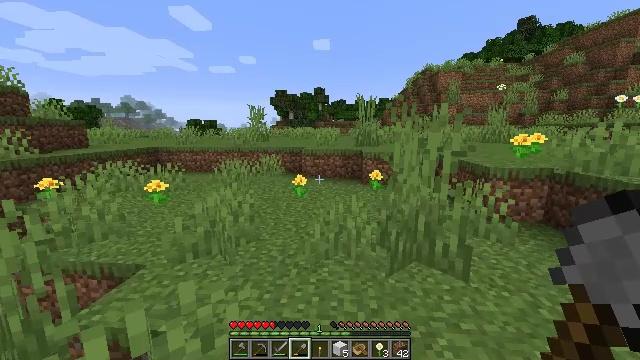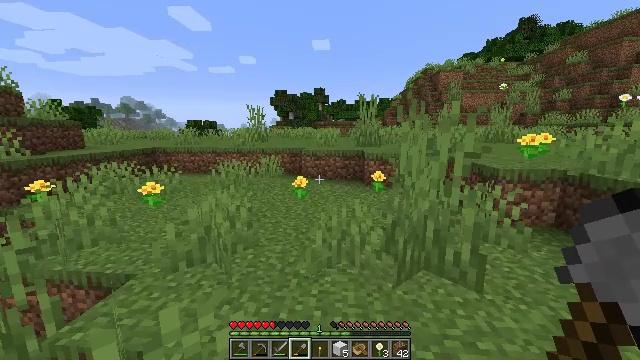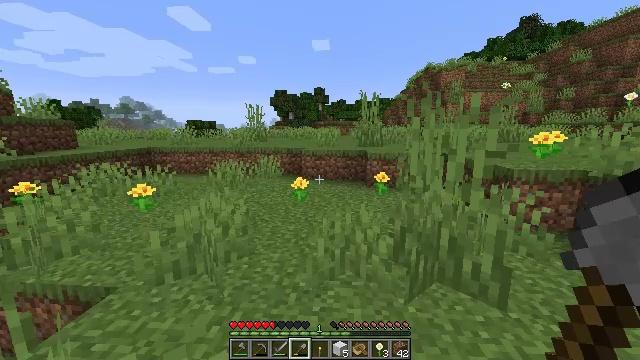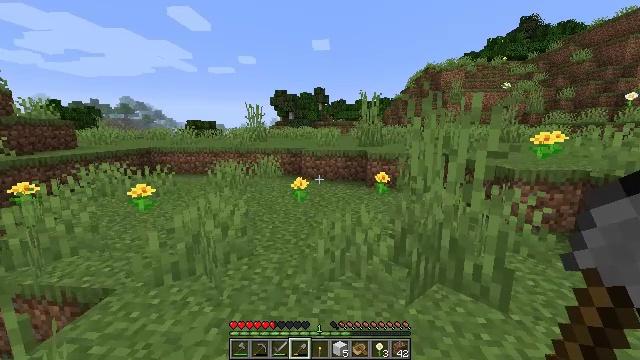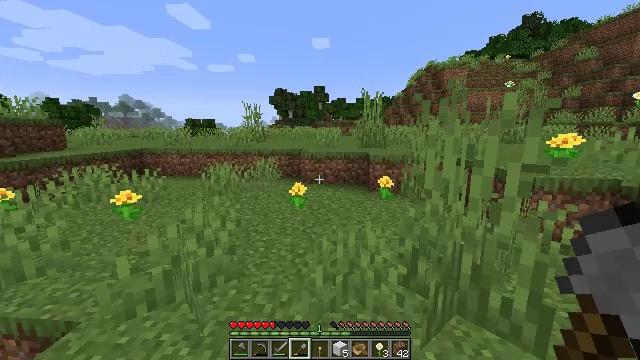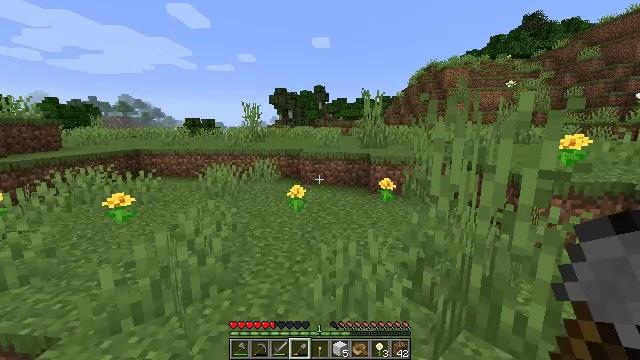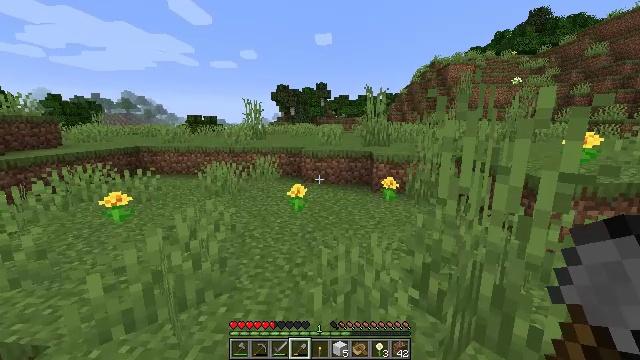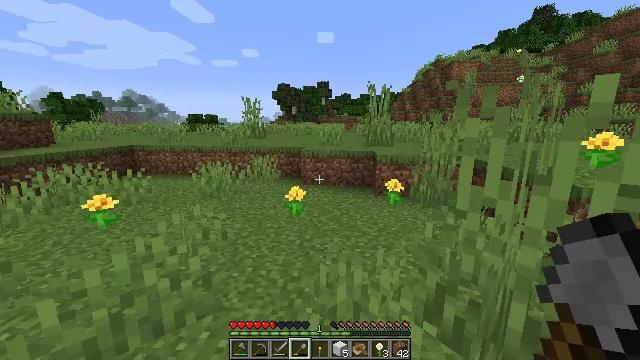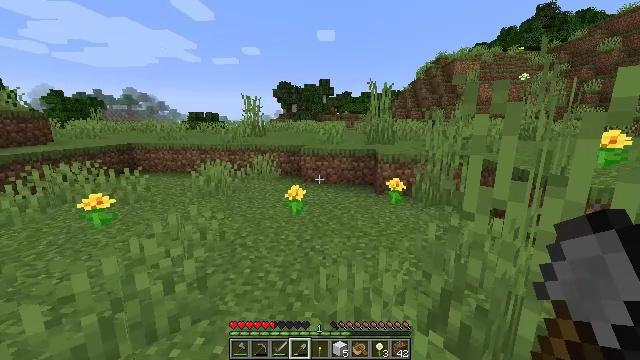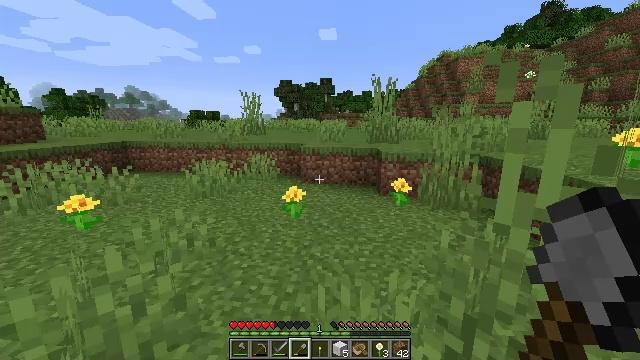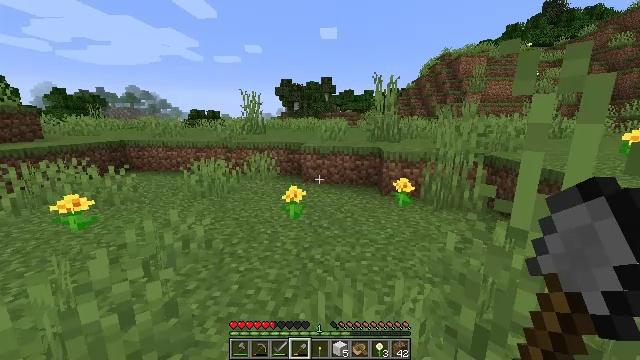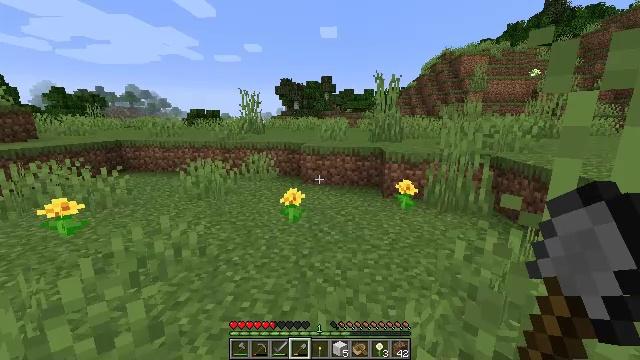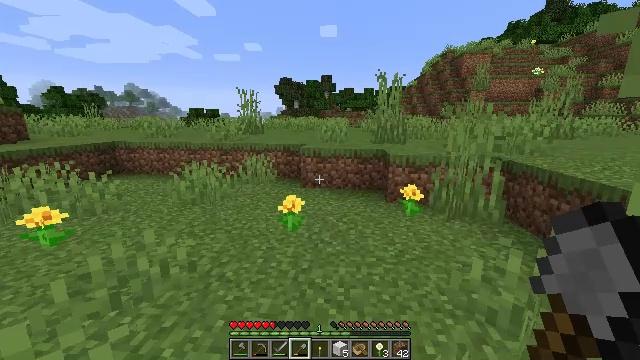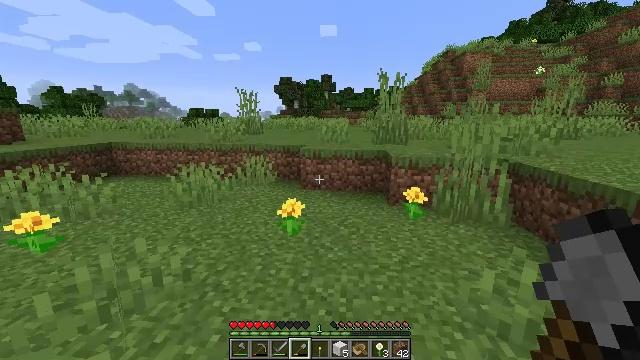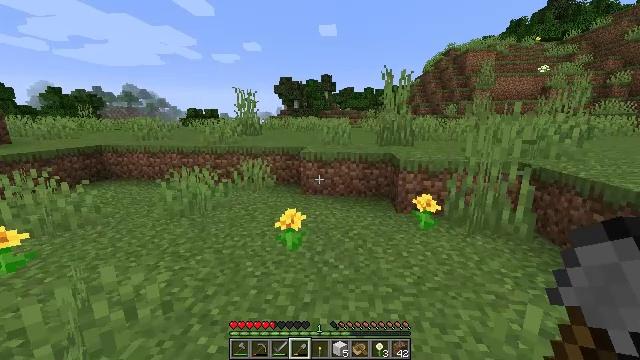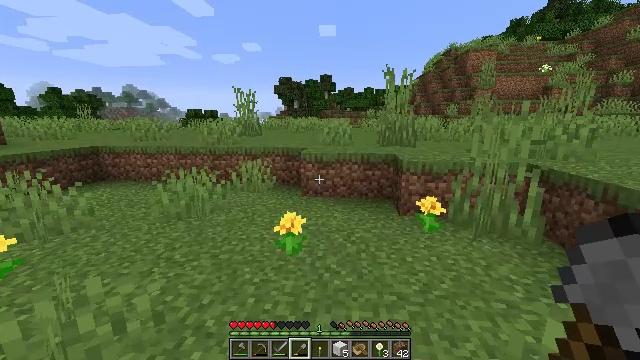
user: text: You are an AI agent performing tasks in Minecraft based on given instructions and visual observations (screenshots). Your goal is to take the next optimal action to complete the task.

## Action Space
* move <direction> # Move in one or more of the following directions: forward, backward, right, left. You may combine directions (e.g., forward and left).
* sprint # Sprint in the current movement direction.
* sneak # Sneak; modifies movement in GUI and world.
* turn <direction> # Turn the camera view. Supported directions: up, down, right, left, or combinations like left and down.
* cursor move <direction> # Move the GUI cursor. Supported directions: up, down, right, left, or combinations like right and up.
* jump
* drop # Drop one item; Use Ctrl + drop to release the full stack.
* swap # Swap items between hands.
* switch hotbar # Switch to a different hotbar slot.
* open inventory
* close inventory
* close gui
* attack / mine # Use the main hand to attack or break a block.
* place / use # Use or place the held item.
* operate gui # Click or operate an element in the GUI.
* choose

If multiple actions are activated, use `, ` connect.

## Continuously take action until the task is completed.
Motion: motion action
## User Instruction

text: Drop some sugar.
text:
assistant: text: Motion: move forward
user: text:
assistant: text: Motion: move forward
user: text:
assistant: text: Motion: move forward
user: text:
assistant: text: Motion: move forward
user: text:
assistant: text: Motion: move forward
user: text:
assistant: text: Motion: move forward
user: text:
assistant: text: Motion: move forward
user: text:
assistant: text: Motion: move forward
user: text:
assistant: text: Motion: move forward
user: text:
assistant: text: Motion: move forward
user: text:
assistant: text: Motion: move forward
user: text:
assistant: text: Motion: move forward
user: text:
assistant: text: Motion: move forward
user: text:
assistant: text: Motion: move forward
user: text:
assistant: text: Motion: move forward
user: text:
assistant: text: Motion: move forward
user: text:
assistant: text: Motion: move forward
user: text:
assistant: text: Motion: move forward
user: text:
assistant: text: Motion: move forward
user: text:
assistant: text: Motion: move forward
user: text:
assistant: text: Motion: move forward
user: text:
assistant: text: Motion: move forward
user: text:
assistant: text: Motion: move forward
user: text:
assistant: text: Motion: move forward
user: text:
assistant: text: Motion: move forward
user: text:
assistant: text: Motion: move forward
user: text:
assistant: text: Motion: no_op
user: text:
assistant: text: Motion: no_op
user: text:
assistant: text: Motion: no_op
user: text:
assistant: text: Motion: no_op